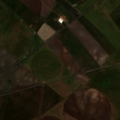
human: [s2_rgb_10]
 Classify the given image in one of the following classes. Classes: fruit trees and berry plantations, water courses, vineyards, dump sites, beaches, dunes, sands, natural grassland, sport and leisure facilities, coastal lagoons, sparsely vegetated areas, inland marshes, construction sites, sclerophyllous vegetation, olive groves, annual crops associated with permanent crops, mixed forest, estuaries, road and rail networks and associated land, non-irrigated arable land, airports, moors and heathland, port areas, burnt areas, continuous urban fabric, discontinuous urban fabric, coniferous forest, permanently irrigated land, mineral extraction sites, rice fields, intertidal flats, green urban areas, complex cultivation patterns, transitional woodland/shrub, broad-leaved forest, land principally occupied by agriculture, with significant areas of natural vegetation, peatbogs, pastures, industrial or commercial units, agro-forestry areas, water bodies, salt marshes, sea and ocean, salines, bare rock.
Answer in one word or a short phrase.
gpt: continuous urban fabric